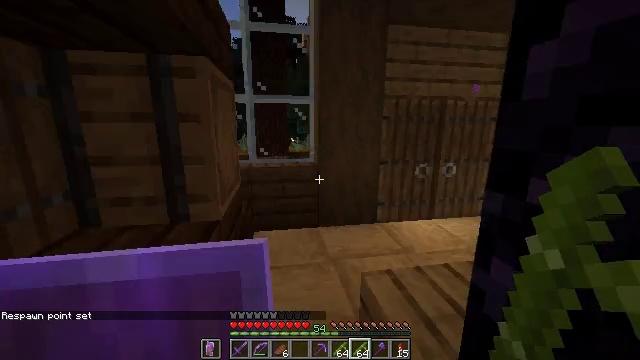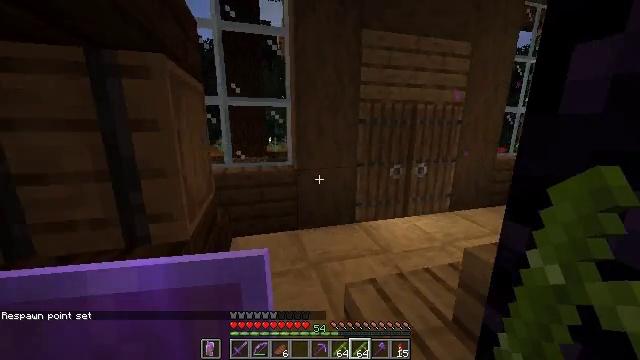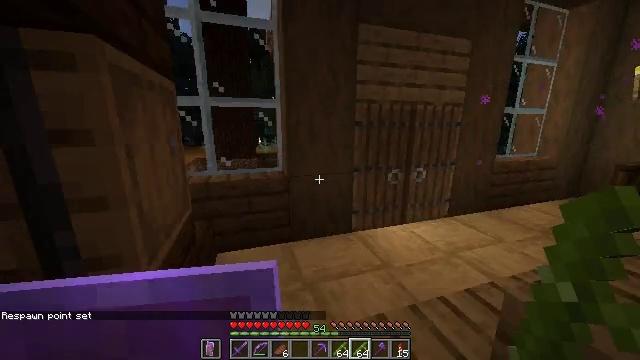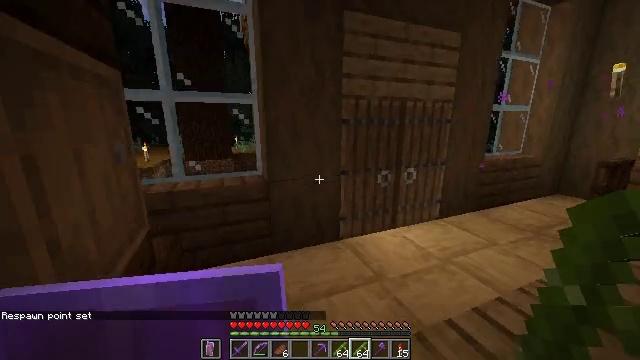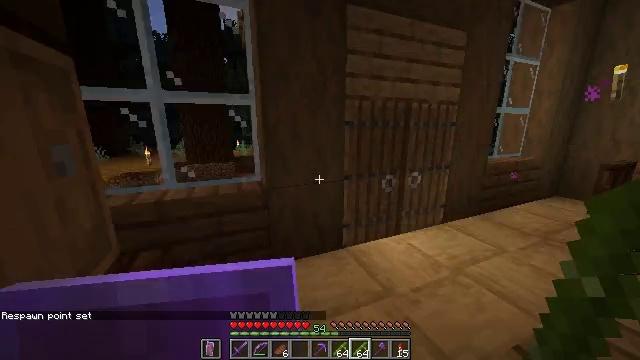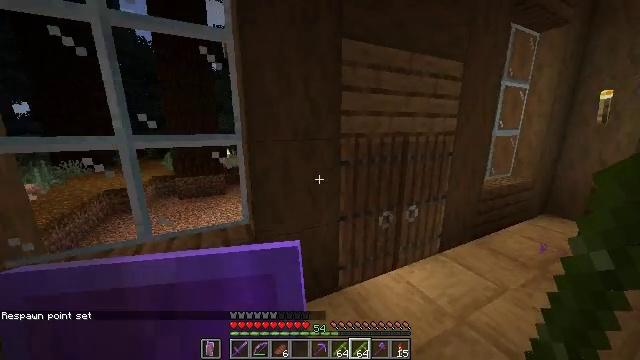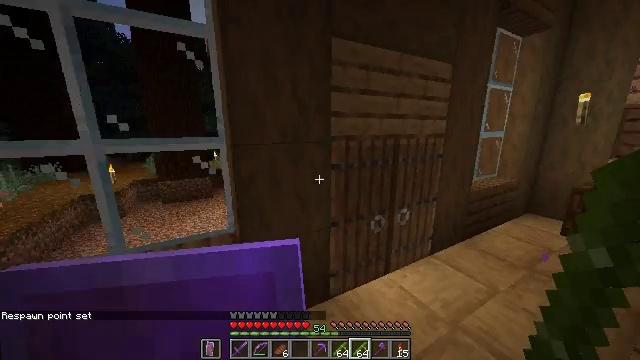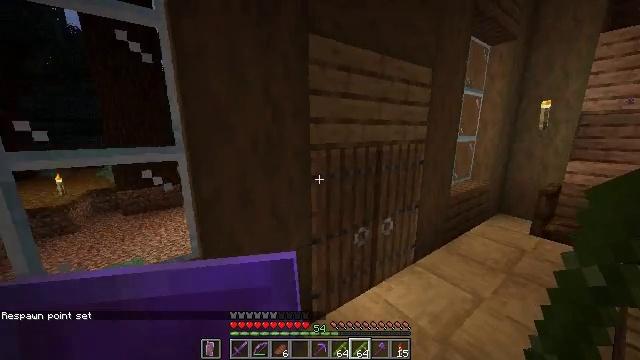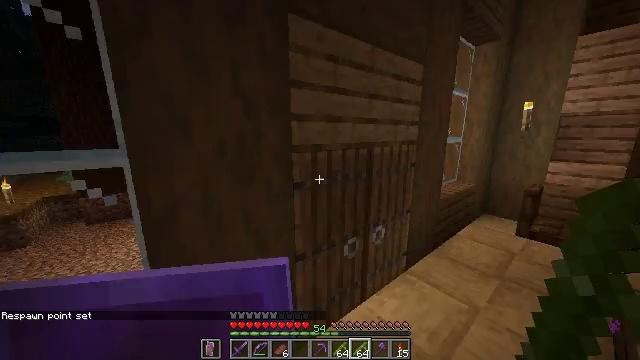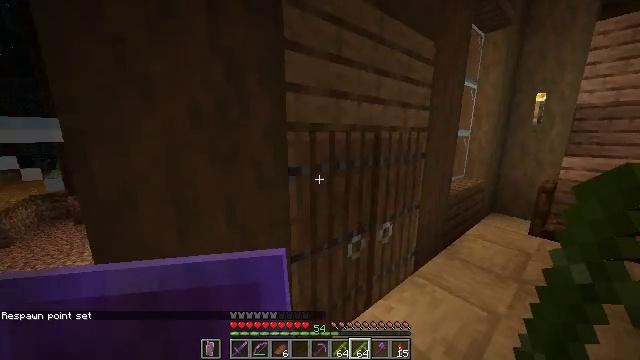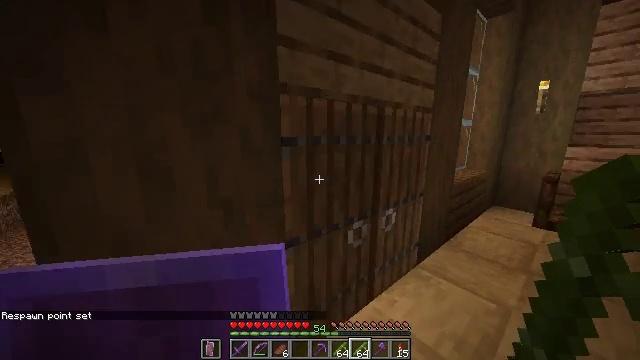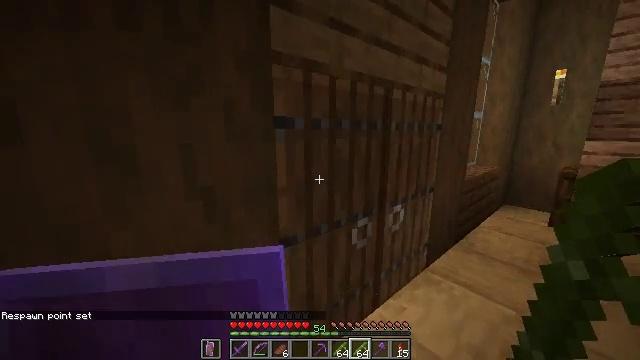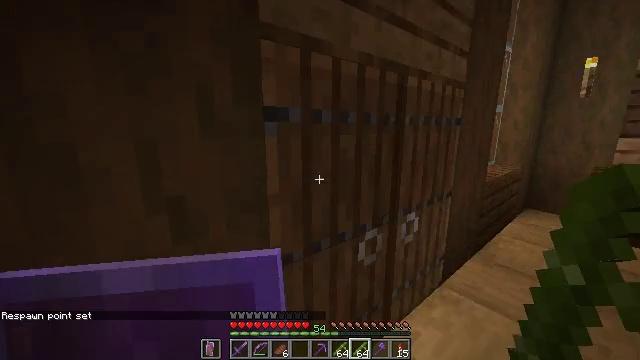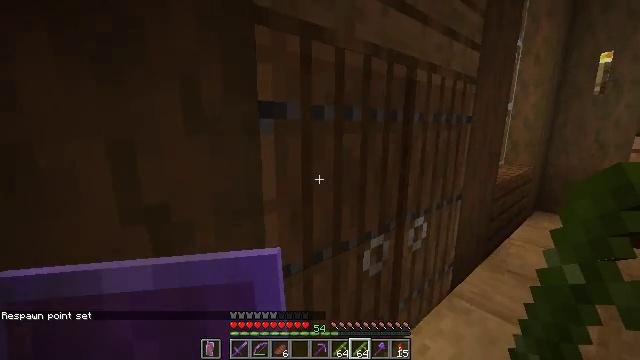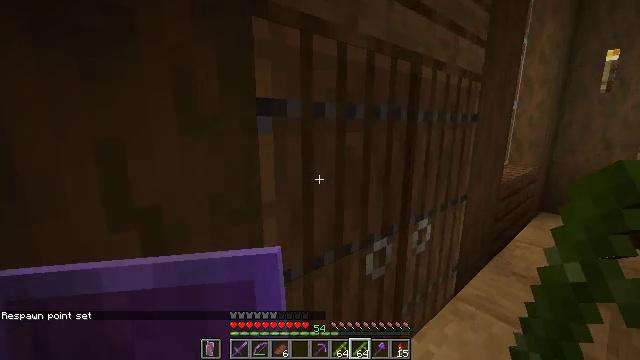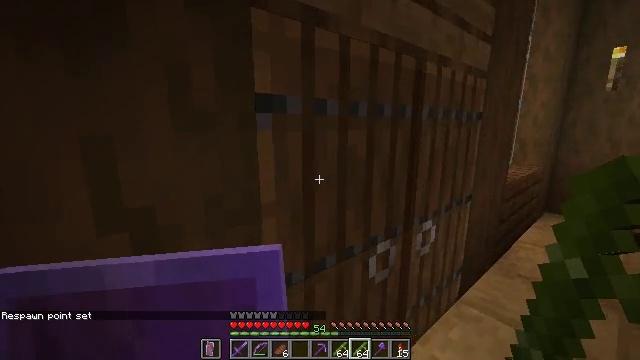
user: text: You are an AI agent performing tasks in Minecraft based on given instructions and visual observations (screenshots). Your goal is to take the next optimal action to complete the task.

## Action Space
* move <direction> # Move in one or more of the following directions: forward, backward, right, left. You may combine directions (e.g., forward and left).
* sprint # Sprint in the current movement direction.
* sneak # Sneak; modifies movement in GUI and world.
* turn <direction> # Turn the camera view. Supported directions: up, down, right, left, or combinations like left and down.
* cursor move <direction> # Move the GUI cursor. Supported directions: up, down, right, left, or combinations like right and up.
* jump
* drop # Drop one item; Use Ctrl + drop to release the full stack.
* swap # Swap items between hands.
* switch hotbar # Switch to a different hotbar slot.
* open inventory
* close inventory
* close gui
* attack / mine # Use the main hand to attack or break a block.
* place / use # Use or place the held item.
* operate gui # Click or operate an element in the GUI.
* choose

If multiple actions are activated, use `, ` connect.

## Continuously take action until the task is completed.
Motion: motion action
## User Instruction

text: Chop down the spruce log.
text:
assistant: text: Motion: move forward, sprint, turn right
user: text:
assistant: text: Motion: move forward, sprint, turn right
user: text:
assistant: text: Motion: move forward, sprint, turn right
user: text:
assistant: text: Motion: move forward, sprint
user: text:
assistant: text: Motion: move forward, sprint, turn right
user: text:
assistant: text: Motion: move forward, sprint, turn right
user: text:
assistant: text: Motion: move forward, turn right
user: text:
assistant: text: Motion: move forward, turn right
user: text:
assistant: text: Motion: move forward
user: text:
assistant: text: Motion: no_op
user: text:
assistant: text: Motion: no_op
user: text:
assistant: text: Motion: no_op
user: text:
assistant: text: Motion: no_op
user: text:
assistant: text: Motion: no_op
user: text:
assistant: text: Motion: no_op
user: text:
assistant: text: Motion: no_op
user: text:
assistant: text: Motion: no_op
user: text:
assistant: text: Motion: no_op
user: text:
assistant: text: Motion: turn right
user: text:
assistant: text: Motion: turn right and up
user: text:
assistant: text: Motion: turn right and down
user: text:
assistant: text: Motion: turn right and down
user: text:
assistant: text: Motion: move forward, turn right
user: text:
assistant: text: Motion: move forward
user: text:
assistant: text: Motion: move forward
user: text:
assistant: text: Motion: move forward
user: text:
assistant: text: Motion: move forward, turn right
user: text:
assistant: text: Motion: move forward and move right, turn right
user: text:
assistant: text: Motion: move forward and move right, turn right
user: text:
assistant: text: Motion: move forward and move right, turn right